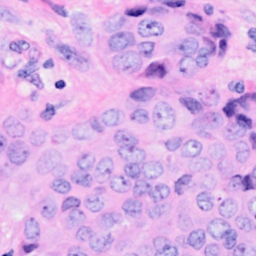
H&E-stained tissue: Breast